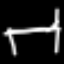
Label: bed